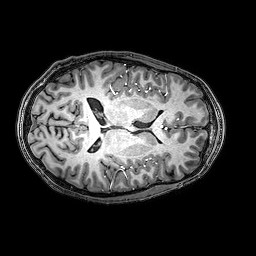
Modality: T1w
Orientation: axial
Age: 21
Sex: male
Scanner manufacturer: philips
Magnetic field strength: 3 T
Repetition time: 0.009 s
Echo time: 0.0035 s